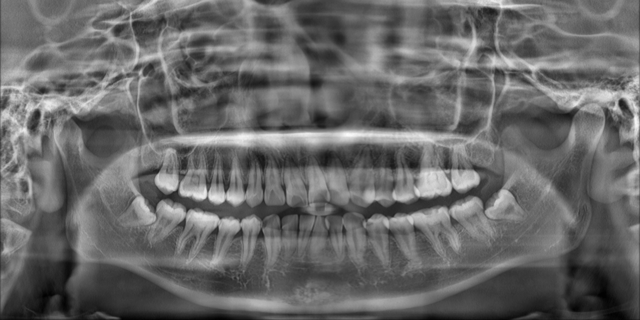
adult